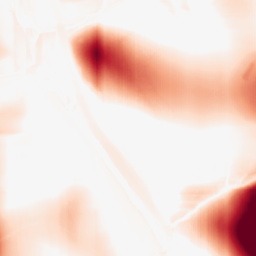
Category: morphological
Decomposition family: rolling_ball
Decomposition parameters: radius: 50
Upsampling method: fft_zeropad
Upsampling parameters: scale: 8
Upsampling scale: 8